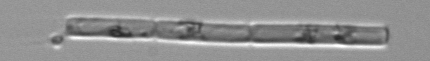
Label: Guinardia_delicatula